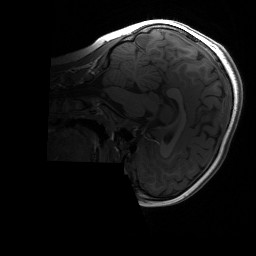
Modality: T1w
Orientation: sagittal
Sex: male
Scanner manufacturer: siemens
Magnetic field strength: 3 T
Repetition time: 1.9 s
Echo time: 0.00243 s